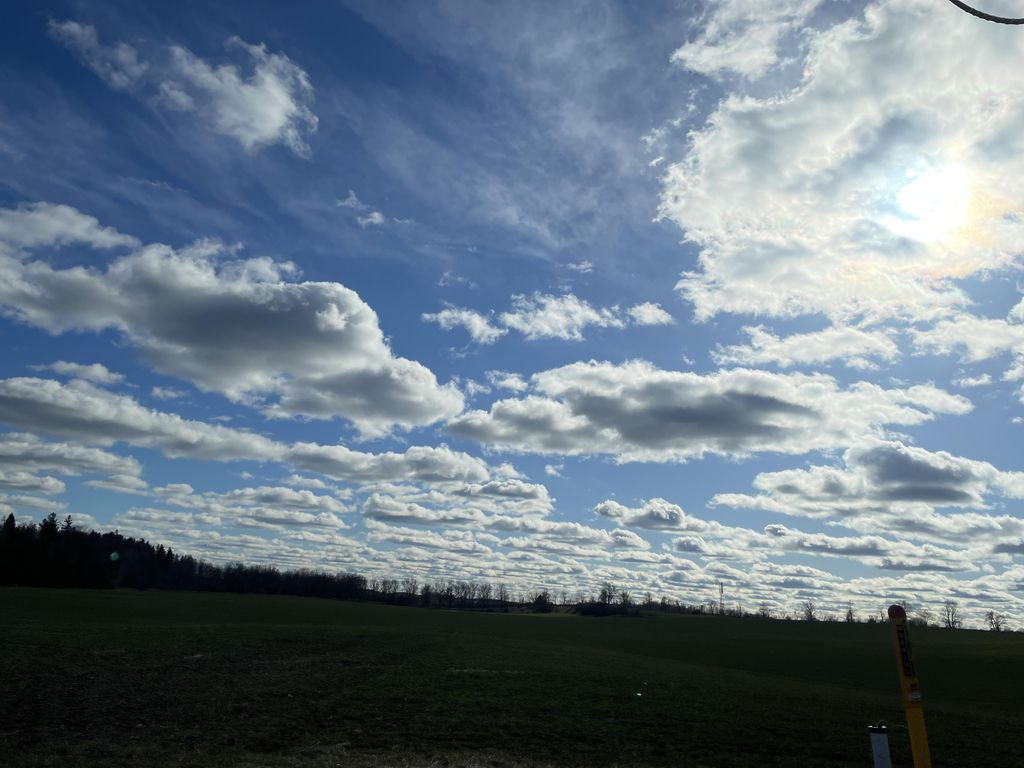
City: kitchener-waterloo